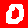
Digit: 0